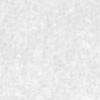
Label: no_change